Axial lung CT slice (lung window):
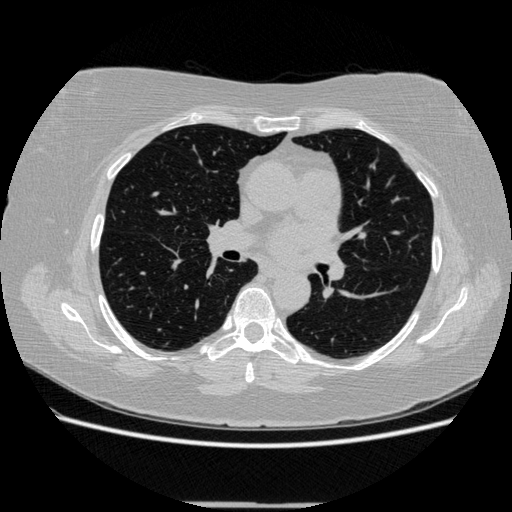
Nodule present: no